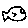
Label: fish